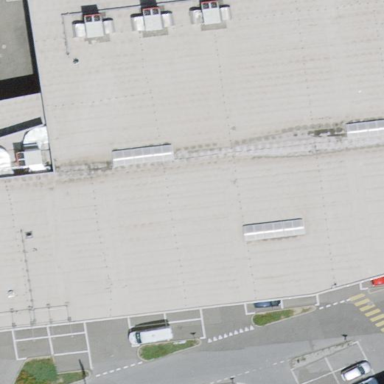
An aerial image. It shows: Mall building.